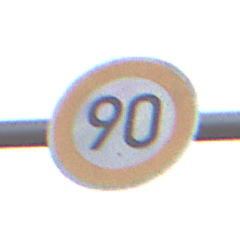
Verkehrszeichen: Geschwindigkeit90
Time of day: Midday
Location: Outdoor (Nature)
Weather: PartlyCloudy
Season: NotSpecified
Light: Natural